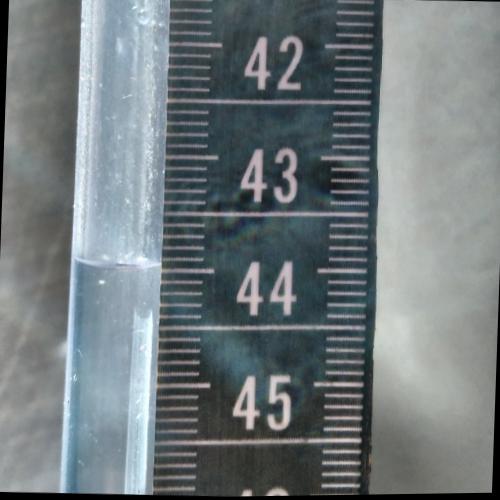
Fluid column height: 43.9 cm